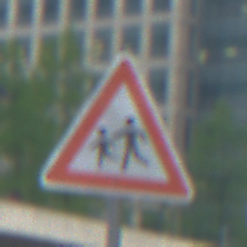
Verkehrszeichen: KinderRechts
Umgebung: Outdoor, Urban
Tageszeit: MorningAfternoon
Wetter: PartlyCloudy
Licht: Natural
Jahreszeit: NotSpecified
Kontrast: LowContrast